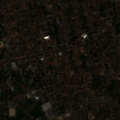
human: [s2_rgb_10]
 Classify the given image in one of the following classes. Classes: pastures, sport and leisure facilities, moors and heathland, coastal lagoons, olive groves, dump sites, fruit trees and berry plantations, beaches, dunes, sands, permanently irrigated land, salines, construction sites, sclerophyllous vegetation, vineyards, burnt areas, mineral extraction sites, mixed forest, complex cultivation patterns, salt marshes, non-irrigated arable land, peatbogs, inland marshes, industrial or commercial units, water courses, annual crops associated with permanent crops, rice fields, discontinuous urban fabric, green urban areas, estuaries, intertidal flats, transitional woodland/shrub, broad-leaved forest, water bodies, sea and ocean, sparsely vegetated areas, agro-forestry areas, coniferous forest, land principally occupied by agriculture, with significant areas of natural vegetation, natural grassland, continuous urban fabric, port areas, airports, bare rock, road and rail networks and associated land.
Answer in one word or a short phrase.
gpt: discontinuous urban fabric, industrial or commercial units, non-irrigated arable land